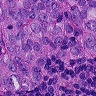
Metastatic tissue present: yes